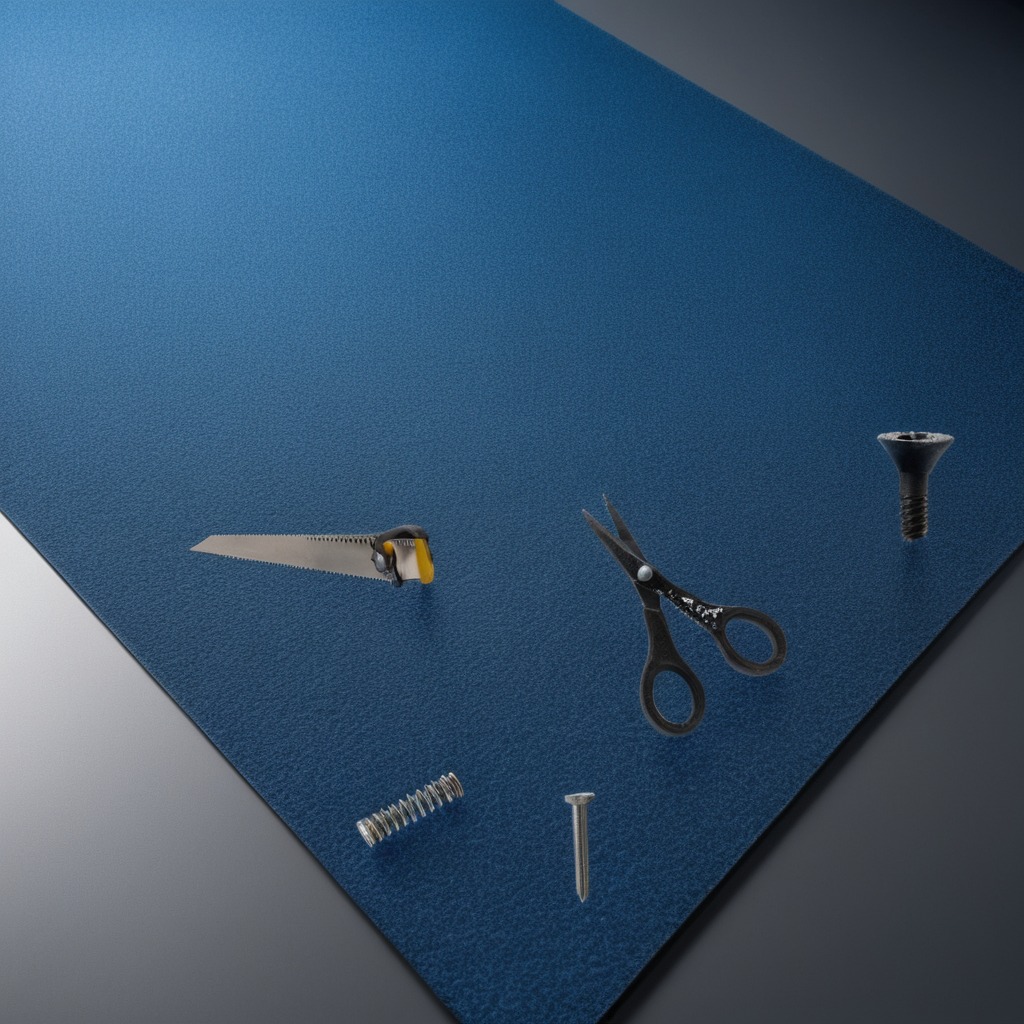
A metal machine screw, an iron nail, a coiled metal spring, a handheld metal saw, and a pair of scissors are lying on a clean granite tabletop.